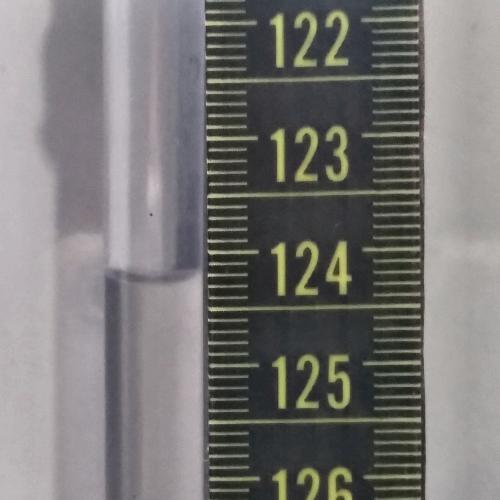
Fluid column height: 124.2 cm